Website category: university
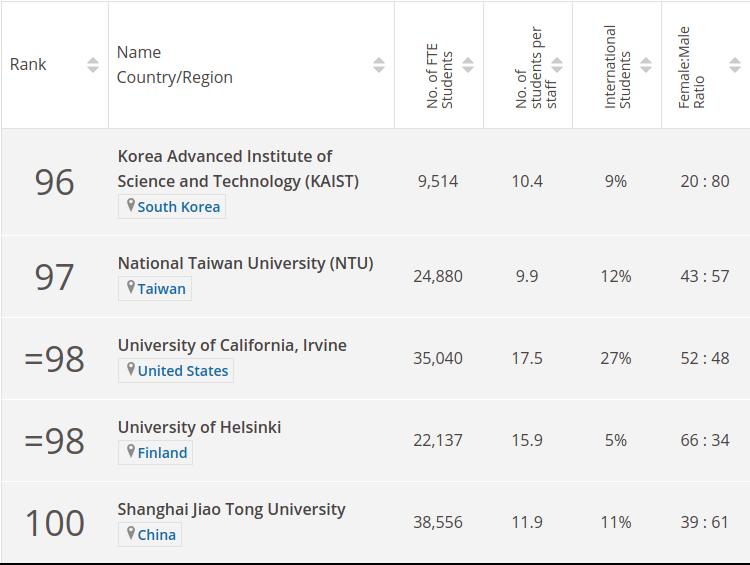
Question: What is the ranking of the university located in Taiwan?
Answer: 97

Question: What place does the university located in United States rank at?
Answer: =98

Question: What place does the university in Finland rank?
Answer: =98

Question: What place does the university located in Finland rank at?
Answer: =98

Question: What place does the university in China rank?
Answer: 100

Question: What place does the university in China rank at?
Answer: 100

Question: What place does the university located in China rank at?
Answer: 100

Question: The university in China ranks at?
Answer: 100

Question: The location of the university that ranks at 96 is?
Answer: South Korea

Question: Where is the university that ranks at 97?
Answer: Taiwan

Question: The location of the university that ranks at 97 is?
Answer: Taiwan

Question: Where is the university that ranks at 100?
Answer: China

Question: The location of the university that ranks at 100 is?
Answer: China